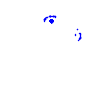
Particle: kaon